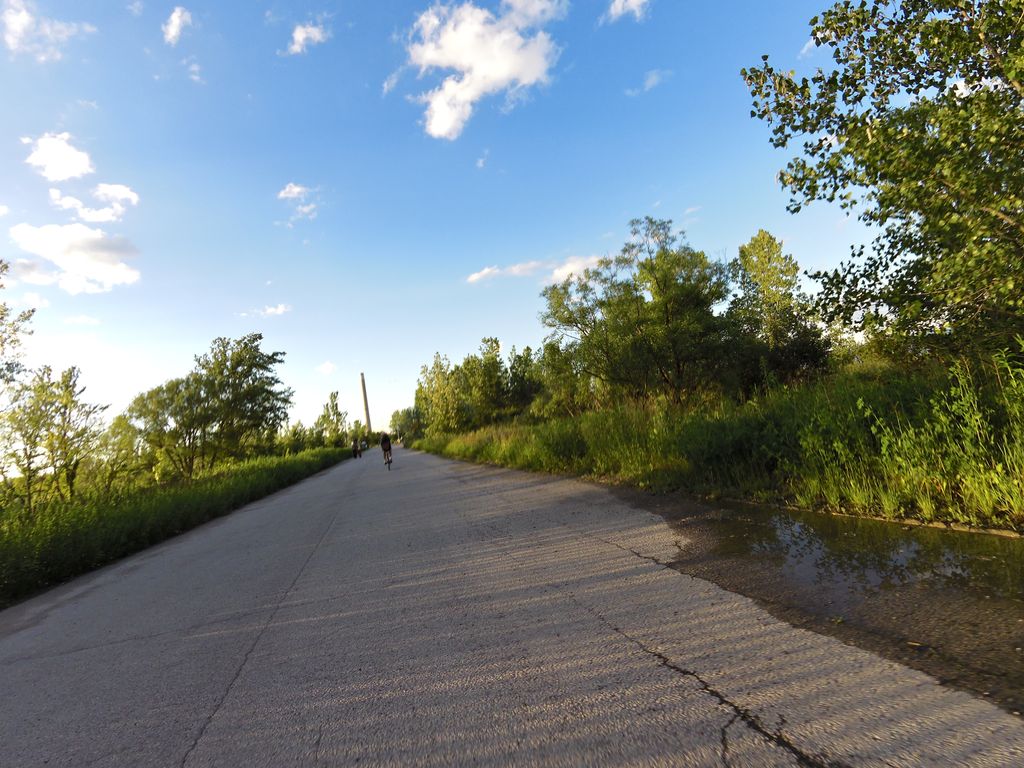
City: toronto